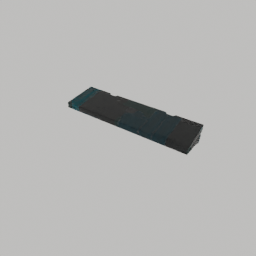
Label: architecture